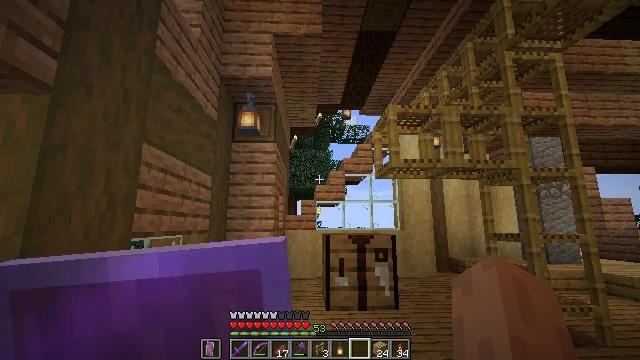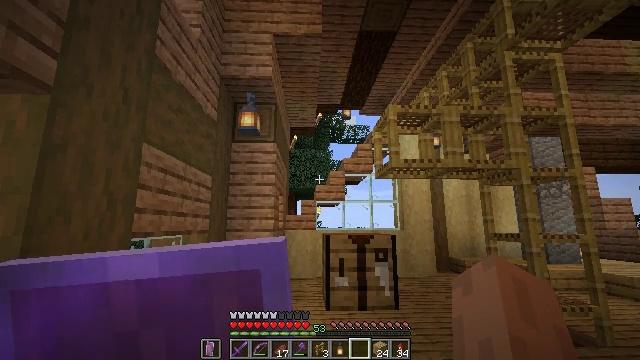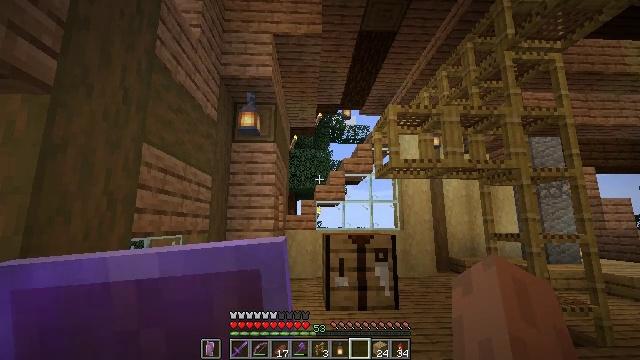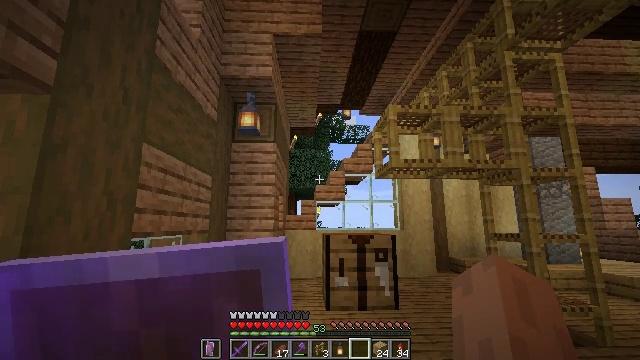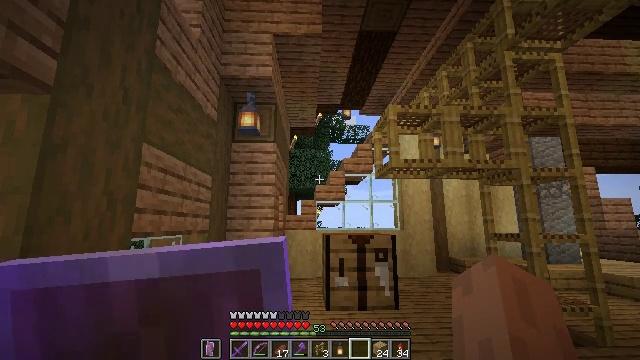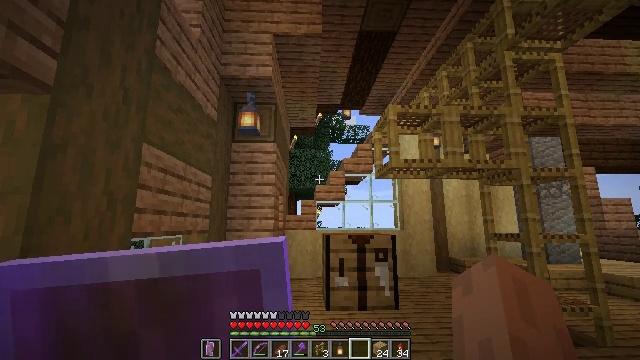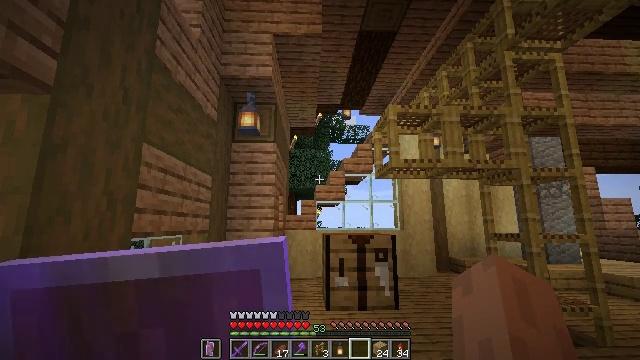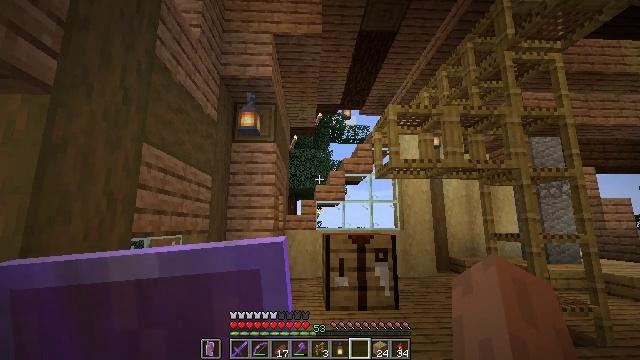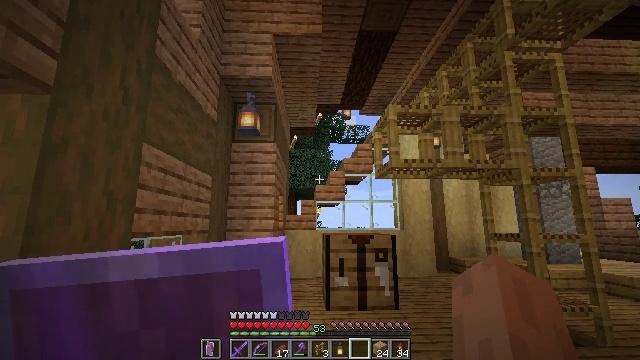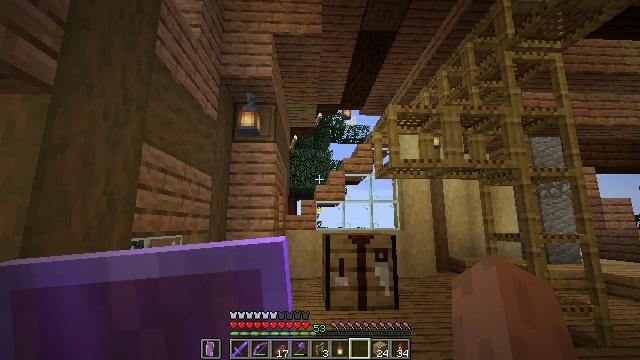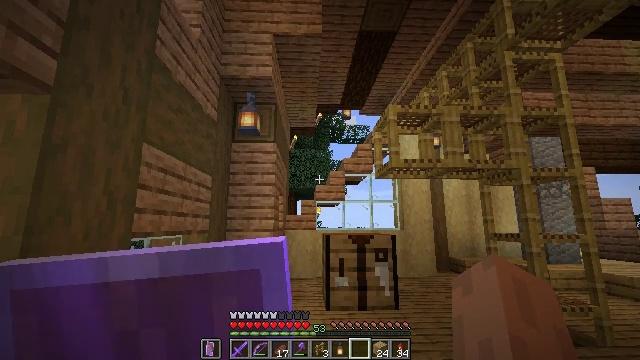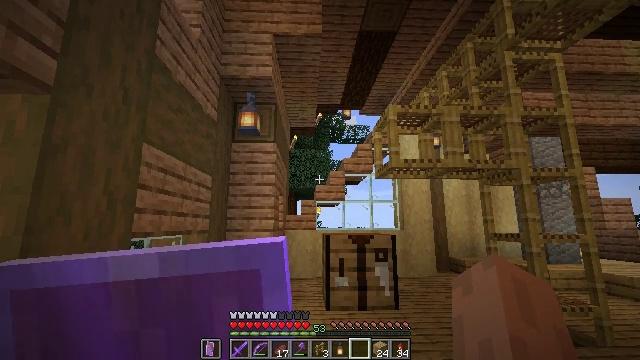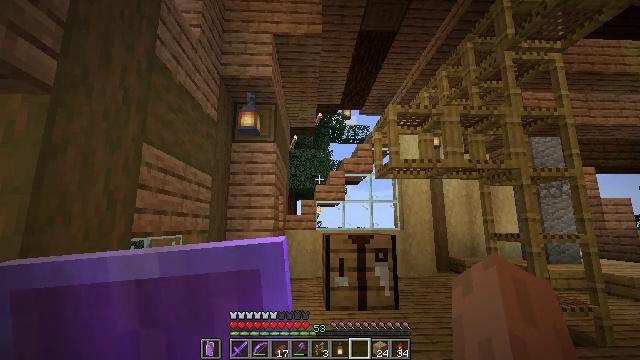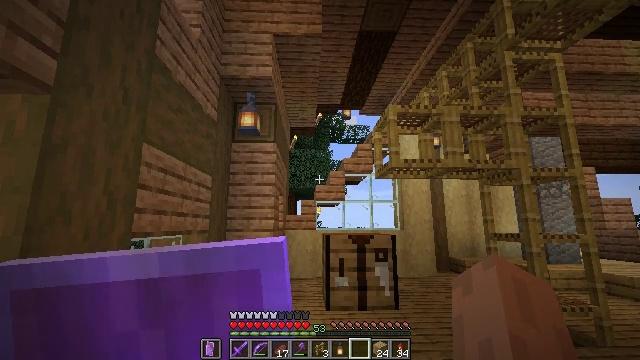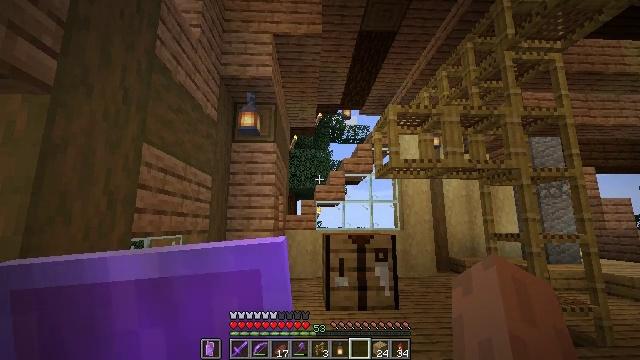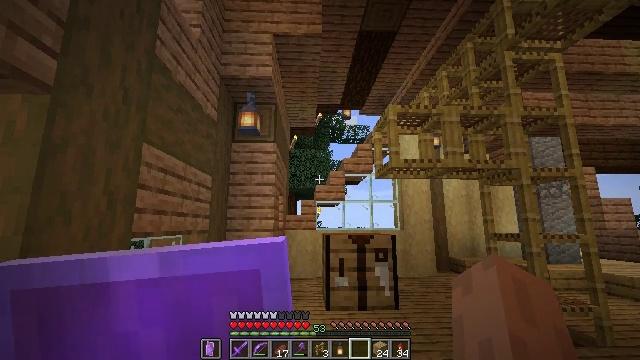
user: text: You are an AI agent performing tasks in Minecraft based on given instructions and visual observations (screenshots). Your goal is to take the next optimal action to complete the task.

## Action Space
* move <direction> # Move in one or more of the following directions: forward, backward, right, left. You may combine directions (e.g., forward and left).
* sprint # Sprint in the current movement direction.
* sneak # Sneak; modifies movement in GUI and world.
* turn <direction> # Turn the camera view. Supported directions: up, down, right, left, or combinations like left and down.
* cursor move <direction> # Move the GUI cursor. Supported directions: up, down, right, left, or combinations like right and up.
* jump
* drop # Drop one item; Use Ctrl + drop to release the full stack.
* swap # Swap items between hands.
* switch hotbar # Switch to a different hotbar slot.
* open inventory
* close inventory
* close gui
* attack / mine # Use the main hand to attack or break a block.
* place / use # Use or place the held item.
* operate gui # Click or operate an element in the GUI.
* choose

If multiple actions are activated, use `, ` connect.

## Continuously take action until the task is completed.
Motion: motion action
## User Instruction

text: Regularly mine jungle stairs for reusing.
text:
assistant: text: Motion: no_op
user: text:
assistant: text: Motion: no_op
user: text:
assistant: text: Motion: no_op
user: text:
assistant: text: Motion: no_op
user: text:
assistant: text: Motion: no_op
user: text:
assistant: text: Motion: no_op
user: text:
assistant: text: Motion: no_op
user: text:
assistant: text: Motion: no_op
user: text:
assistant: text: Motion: no_op
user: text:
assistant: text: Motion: no_op
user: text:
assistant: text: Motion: no_op
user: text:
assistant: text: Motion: no_op
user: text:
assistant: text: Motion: no_op
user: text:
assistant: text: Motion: no_op
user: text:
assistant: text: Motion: no_op
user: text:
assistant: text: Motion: no_op
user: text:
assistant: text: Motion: no_op
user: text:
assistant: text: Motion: no_op
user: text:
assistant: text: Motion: no_op
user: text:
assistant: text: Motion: no_op
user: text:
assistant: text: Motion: no_op
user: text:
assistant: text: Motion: no_op
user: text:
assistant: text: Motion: no_op
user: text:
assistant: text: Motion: no_op
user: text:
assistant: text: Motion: no_op
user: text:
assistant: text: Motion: no_op
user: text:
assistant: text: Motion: no_op
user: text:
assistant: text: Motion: no_op
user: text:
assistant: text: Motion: no_op
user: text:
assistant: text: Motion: no_op